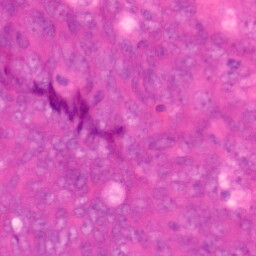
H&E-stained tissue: Colon